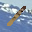
Label: 1